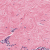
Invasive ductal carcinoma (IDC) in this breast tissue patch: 0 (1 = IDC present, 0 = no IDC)